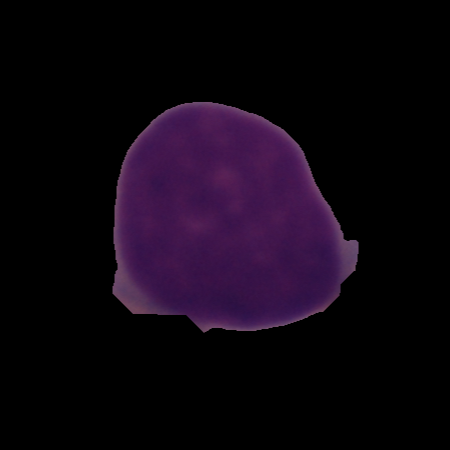
Label: cancer